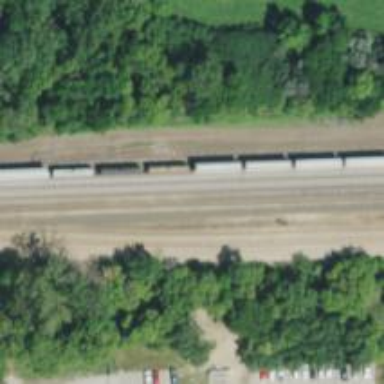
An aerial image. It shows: Wedge used for railway derailment.